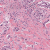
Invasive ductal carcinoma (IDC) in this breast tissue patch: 1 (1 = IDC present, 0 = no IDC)